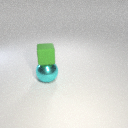
small green rubber cube above large cyan metal sphere